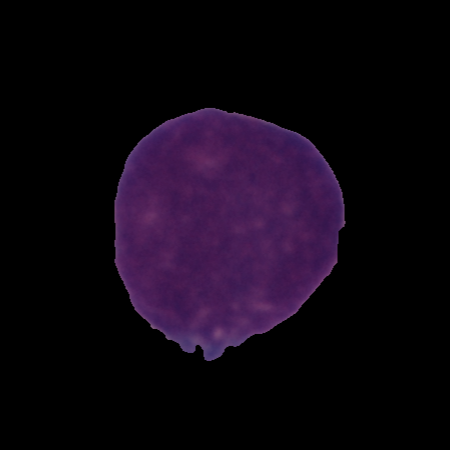
Label: cancer